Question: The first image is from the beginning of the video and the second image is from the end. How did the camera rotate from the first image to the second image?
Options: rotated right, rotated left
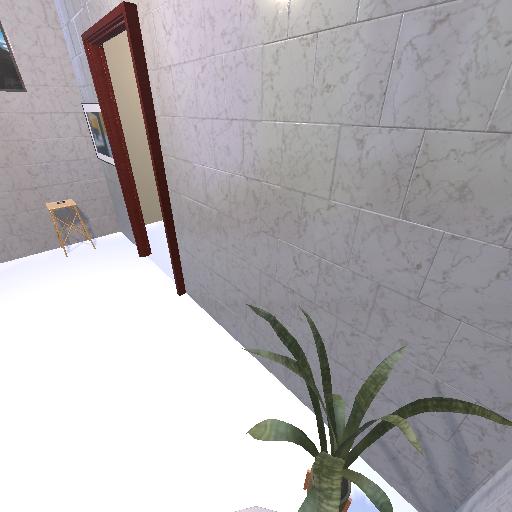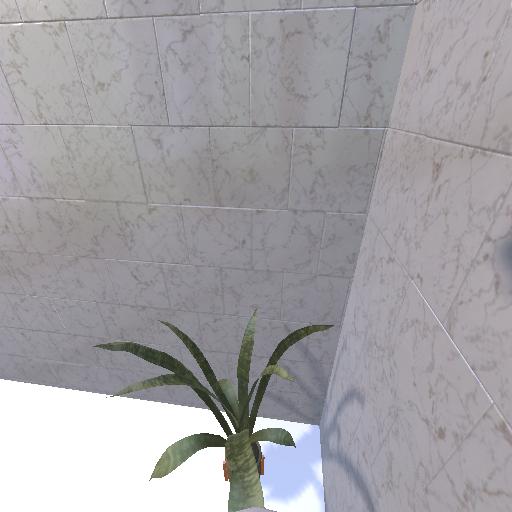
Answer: rotated right